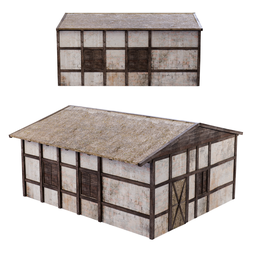
Label: architecture